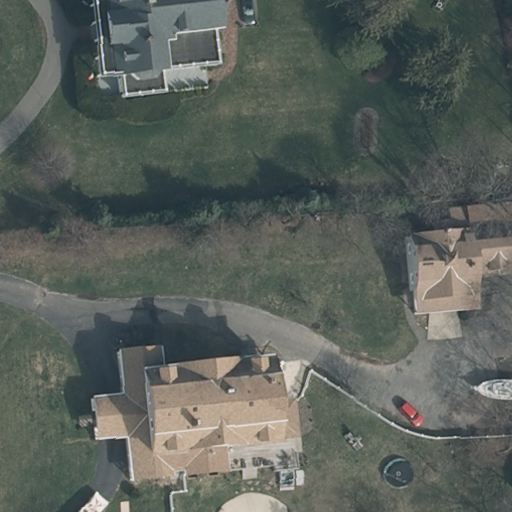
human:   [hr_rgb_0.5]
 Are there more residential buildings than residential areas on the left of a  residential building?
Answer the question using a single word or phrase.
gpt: yes

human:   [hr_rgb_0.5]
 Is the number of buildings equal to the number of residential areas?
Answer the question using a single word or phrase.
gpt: no

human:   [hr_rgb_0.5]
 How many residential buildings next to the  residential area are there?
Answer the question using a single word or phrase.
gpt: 3

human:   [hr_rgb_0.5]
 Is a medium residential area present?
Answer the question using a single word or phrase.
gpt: no

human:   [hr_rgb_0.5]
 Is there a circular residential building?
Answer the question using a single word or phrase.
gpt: no

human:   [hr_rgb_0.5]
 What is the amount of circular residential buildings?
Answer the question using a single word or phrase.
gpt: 0

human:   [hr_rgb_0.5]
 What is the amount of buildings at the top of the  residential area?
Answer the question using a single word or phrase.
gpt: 3

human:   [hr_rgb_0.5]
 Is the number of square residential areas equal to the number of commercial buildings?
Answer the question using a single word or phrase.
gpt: yes

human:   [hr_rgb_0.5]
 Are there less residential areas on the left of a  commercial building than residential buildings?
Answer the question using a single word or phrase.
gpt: yes

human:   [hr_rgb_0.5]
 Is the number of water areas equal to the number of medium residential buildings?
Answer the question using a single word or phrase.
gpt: no

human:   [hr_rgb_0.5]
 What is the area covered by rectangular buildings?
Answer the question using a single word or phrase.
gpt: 80m2

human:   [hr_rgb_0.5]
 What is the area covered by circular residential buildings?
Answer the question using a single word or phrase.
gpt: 0m2

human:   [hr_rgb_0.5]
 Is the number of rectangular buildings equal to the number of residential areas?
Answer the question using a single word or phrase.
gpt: yes

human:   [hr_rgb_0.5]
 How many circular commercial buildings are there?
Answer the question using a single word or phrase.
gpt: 0

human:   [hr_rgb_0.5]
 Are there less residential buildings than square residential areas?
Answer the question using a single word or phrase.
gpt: no

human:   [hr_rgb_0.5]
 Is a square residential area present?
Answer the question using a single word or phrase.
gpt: no

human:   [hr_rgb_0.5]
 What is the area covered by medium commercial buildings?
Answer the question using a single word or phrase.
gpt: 0m2

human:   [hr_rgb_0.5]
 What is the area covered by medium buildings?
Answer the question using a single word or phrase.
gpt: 170m2

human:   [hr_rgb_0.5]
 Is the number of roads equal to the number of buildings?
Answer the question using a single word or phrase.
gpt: no

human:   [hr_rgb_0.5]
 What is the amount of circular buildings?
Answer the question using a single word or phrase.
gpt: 0

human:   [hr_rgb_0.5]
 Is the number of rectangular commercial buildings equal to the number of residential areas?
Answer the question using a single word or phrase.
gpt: no

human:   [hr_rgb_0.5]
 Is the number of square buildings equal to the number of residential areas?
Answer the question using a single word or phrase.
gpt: no

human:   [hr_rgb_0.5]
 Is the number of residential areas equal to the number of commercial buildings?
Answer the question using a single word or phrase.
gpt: no

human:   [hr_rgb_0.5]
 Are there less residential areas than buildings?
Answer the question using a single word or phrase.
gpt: yes

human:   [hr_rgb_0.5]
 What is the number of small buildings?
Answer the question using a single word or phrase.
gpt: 1

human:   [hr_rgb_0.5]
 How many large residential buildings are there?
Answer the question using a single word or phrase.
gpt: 1

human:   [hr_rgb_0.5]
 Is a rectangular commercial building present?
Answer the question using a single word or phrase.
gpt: no

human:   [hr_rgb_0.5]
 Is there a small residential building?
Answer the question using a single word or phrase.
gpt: yes

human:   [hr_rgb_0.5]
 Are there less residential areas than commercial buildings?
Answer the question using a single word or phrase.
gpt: no

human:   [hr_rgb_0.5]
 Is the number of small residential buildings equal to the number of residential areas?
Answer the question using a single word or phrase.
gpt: yes

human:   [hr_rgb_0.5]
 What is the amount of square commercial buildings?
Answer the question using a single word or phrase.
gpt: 0

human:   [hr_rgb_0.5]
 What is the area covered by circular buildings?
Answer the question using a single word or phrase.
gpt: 0m2

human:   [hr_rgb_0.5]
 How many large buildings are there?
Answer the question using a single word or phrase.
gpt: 1

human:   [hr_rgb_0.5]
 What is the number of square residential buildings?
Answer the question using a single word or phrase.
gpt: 0

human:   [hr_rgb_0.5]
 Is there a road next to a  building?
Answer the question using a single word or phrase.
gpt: no

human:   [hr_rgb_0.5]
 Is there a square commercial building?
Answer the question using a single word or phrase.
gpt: no